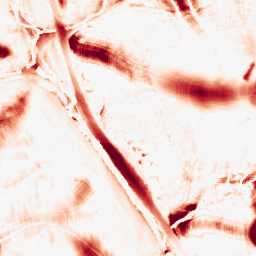
Category: morphological
Decomposition family: morphological_ellipse
Decomposition parameters: operation: opening
width: 50
height: 50
Upsampling method: bspline
Upsampling parameters: scale: 8
Upsampling scale: 8